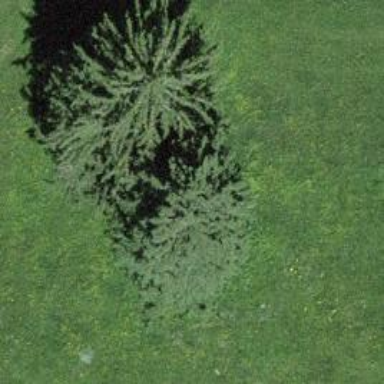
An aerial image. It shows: Beautiful tree in nature.